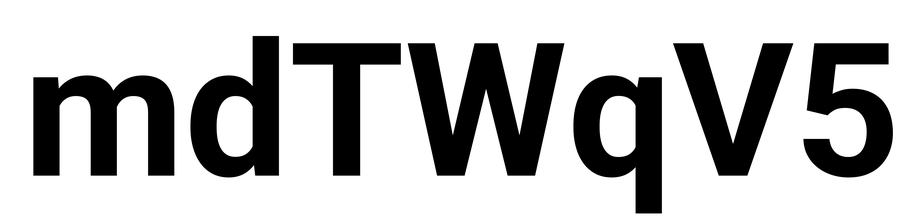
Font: Roboto_Bold